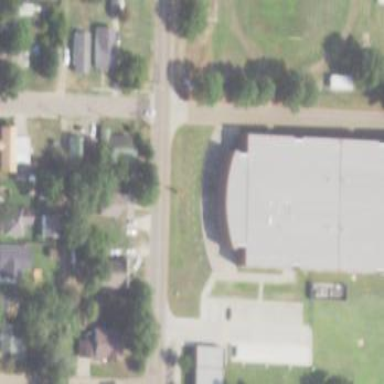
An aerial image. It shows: School building.